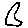
Label: moon